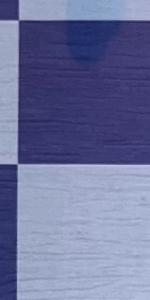
Label: Empty